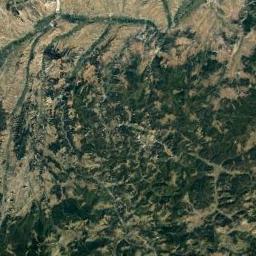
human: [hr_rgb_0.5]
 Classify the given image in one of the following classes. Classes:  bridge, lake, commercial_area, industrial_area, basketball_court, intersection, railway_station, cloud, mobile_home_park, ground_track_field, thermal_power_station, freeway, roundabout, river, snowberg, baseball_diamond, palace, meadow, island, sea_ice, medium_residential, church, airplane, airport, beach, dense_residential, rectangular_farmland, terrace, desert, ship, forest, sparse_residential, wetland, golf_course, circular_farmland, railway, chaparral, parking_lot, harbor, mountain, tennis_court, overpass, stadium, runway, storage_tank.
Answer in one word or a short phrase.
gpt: mountain